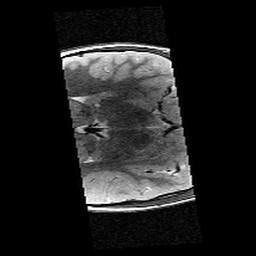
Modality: T2w
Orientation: axial
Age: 11
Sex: female
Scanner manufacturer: siemens
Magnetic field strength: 3 T
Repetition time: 9.23 s
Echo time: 0.067 s